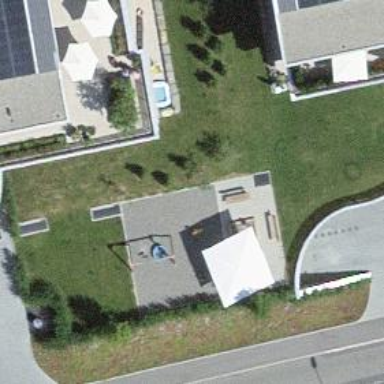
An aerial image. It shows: Sandpit at the playground.